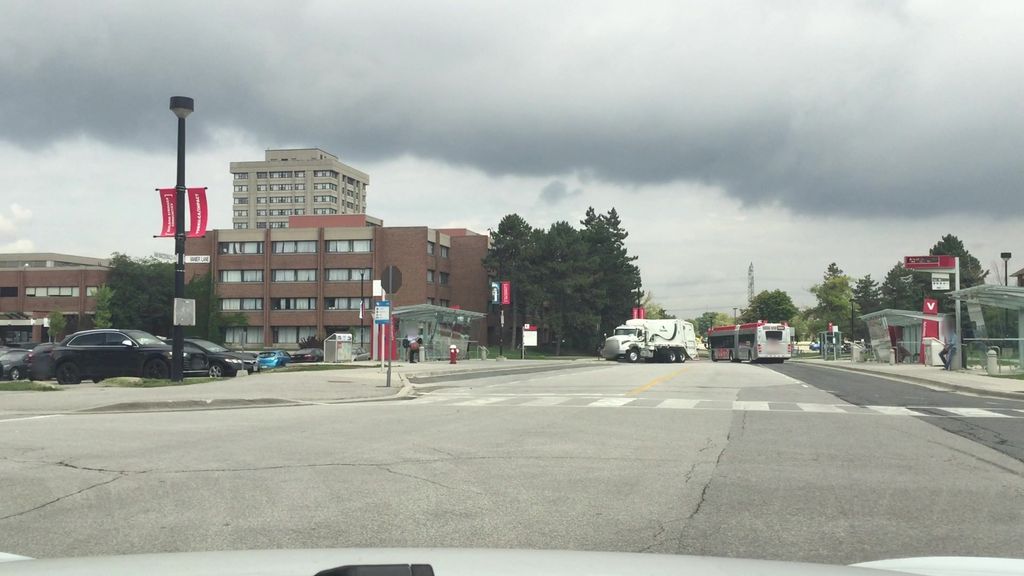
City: toronto